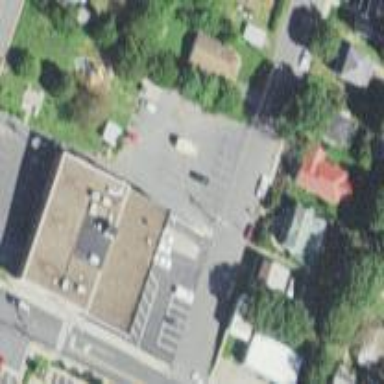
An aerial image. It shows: Community center building.